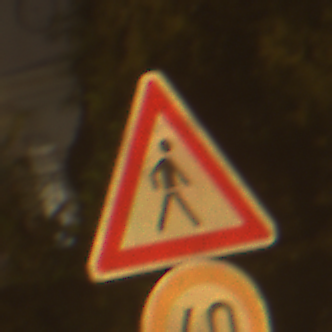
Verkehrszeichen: FussgaengerLinks
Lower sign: Geschwindigkeit40
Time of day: Night
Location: Outdoor (Urban)
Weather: Clear
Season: NotSpecified
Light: Artificial